Question: Not working filter elements in the CGridView. Tell me how to fix this? For example, you must select a category, choose "Baby", but nothing happens.

'''
public function actionIndex()
{
$model = new Page;
$dataProvider=new CActiveDataProvider('Page', array(
'criteria'=>$criteria,
'sort' => array(
'defaultOrder'=>array(
'created'=>"DESC"
)),
'pagination'=>array(
'pageSize'=>30,
),
));
// renders the view file 'protected/views/site/index.php'
// using the default layout 'protected/views/layouts/main.php'
$this->render('index', array('dataProvider'=>$dataProvider,'model'=>$model));
}
'''
'''
$this->widget('zii.widgets.grid.CGridView', array(
'dataProvider' => $dataProvider,
'enableSorting'=>true,
'filter'=>$model,
'columns' => array(
'title' => array(
'name'=>'title',
'type'=>'raw',
'value'=>'CHtml::link($data->title,Yii::app()->request->baseUrl."/page/".$data->id)',
'headerHtmlOptions' => array('style'=>'width:250px;'),
),
'created' => array(
'name' => 'created',
'value' => 'date("j.m.Y H:i", $data->created)',
'headerHtmlOptions' => array('style'=>'width:90px;'),
'type'=>'raw',
),
'category_id' => array(
'name' => 'category_id',
'value' => '$data->category->title',
'filter' => Category::allCategory(),
'headerHtmlOptions' => array('style'=>'width:150px; text-align:center;'),
'type'=>'raw',
'sortable'=>TRUE
),
'subcategory_id' => array(
'name' => 'subcategory_id',
'value' => '$data->subcategory->title',
'filter' => Subcategory::allCategory(),
'headerHtmlOptions' => array('style'=>'width:150px; text-align: center;'),
'type'=>'raw',
),
'condition_id' => array(
'name' => 'condition_id',
'value'=> '$data->condition->title',
'filter' => Condition::allAttributes(),
'headerHtmlOptions' => array('style'=>'width:90px;'),
'type'=>'raw',
),
),
));
'''
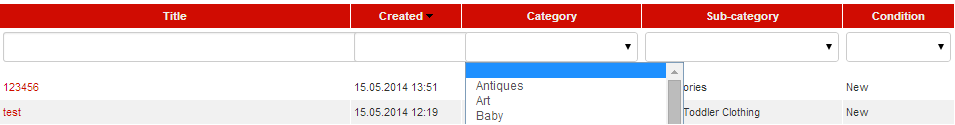
Answer: You do not load the POST/GET data from the request, and that is why you do not get any filtered values.
There are more approaches to this, I show you a simple one i use mostly;
in your controler do this:
'''
$model = new Page;
if(isset($_GET['Page']))
$model->attributes =$_GET['Page'];
$dataProvider = $model->search();
'''
In you 'Page' model, find the 'search' function, and adapt your custom Dataprovider there (or make a copy ot the search and use it later)
That should do the job. The important part is - you have to set the attributes somewhere, from the GET request.